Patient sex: F
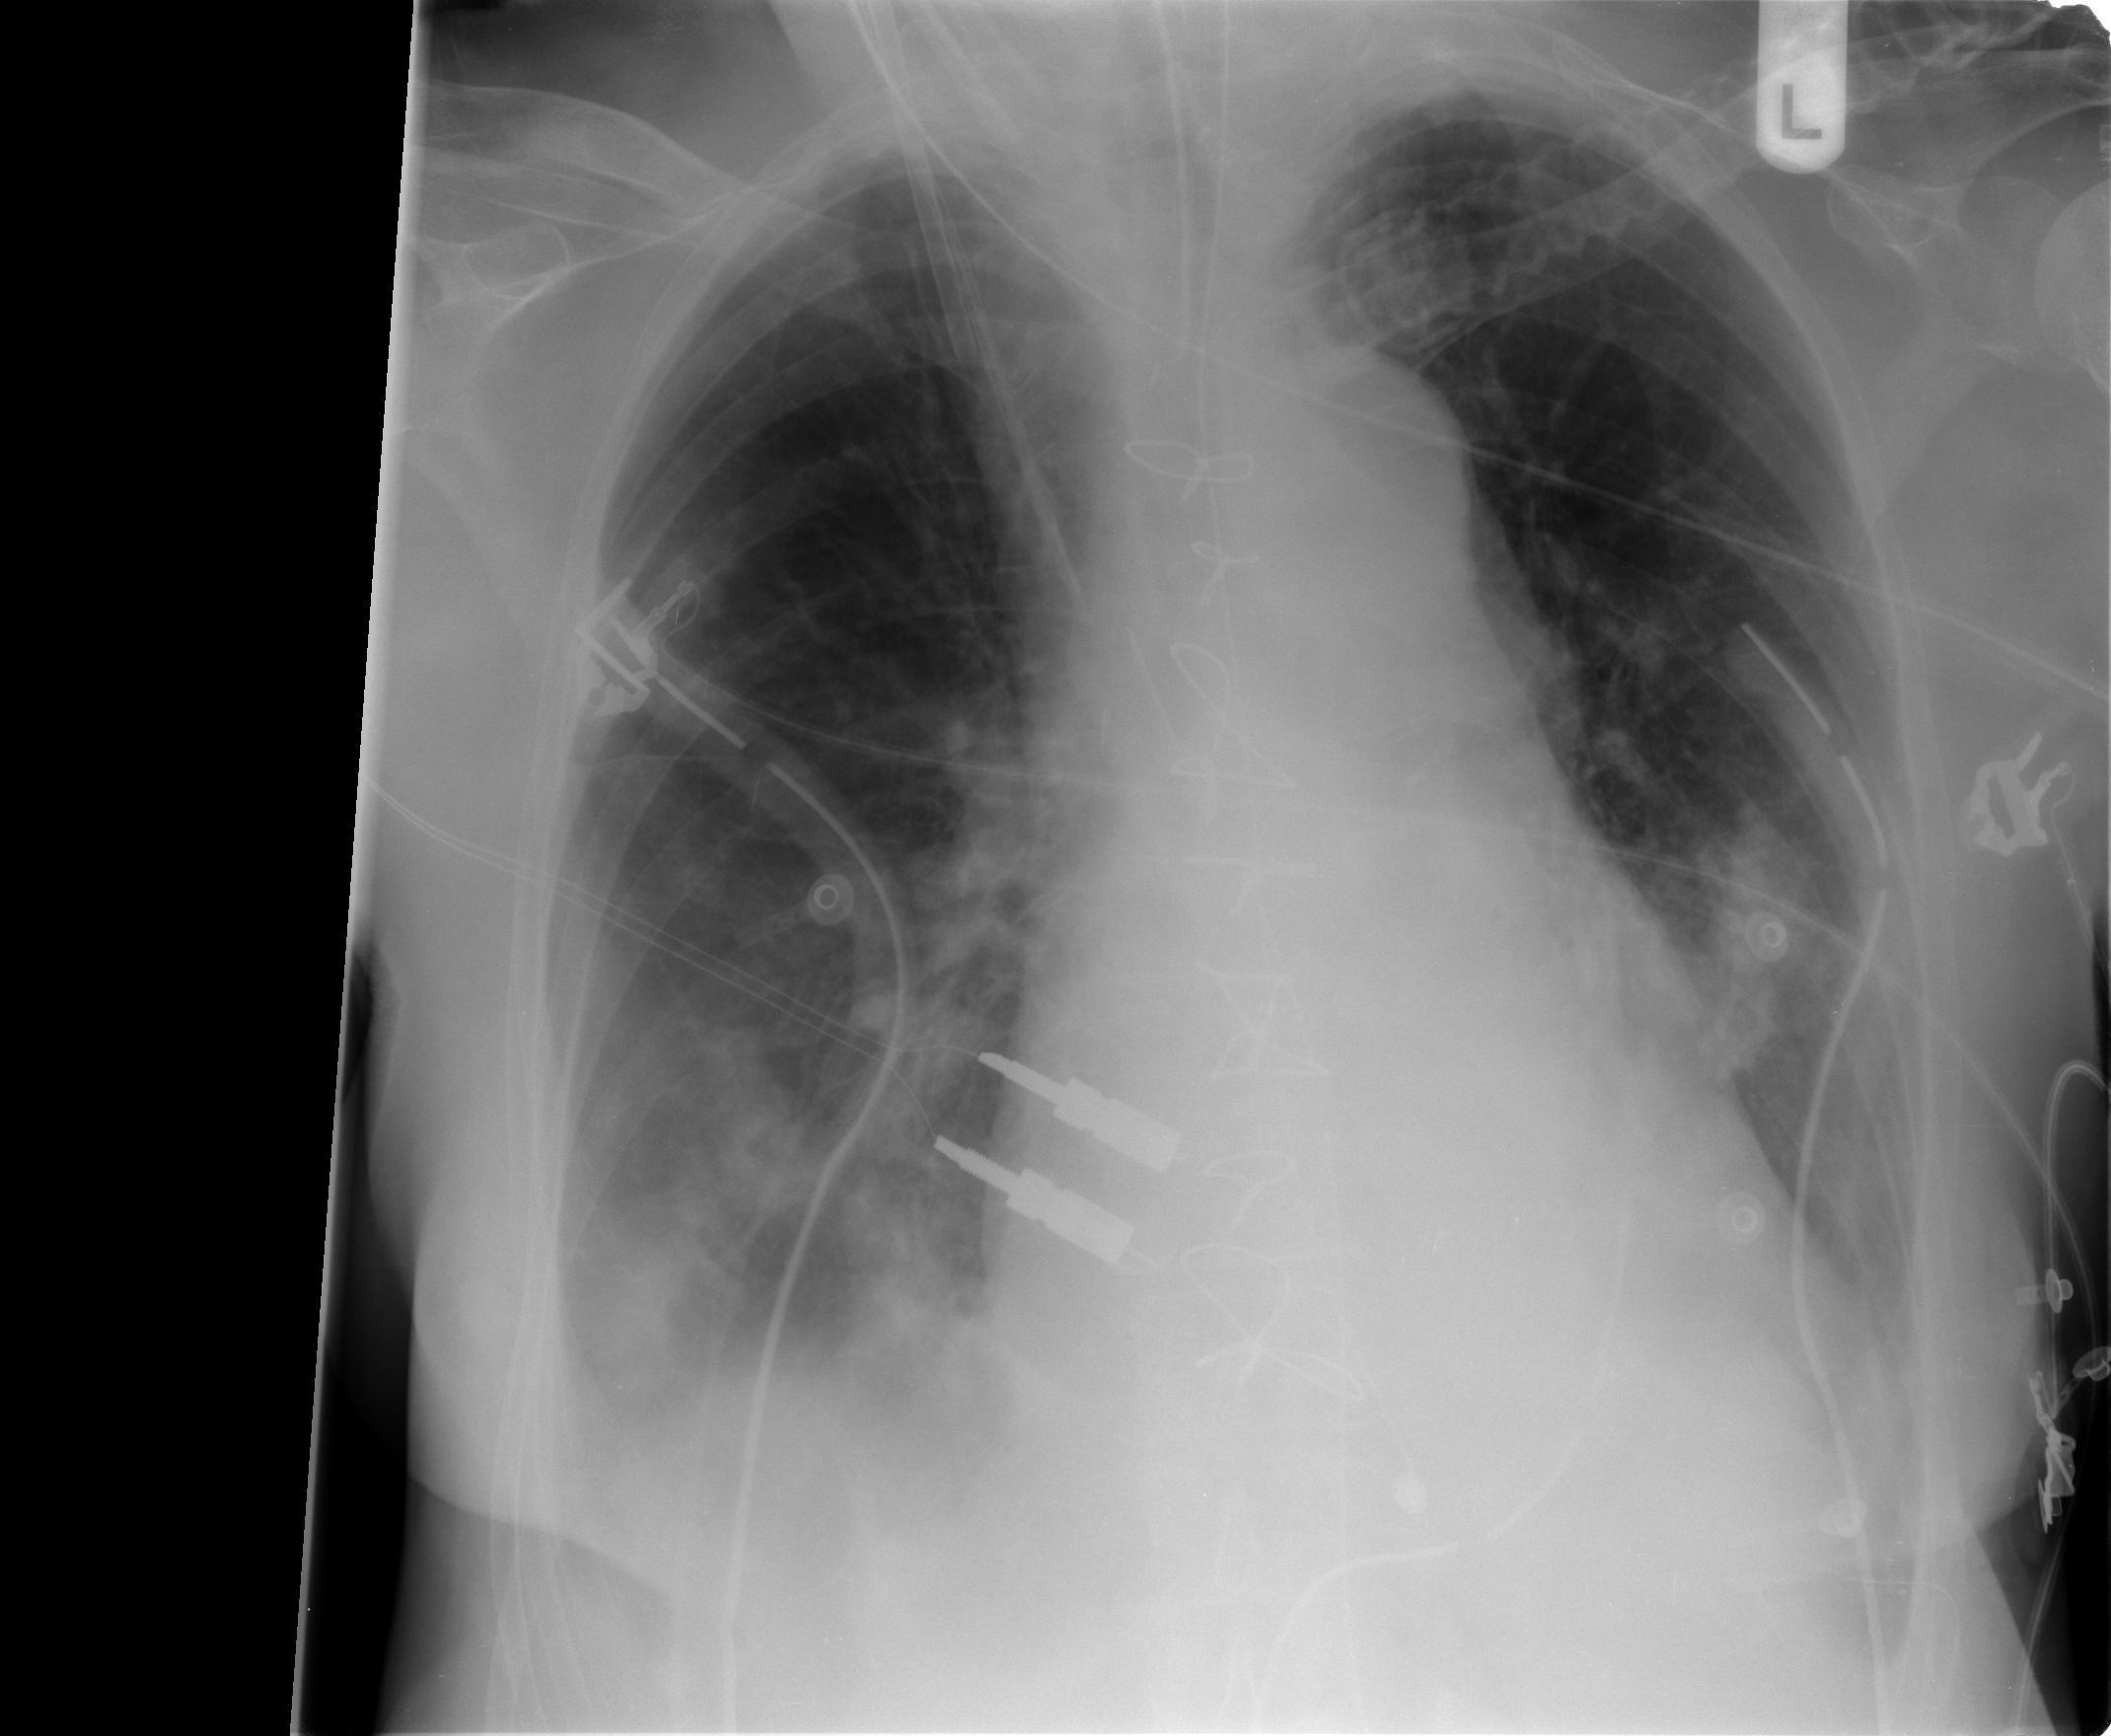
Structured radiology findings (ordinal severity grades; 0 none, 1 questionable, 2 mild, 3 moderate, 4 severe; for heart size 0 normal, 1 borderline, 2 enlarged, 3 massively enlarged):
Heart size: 2
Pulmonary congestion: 1
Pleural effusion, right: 2
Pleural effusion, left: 2
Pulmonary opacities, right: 2
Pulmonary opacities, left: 2
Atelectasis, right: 3
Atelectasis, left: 2